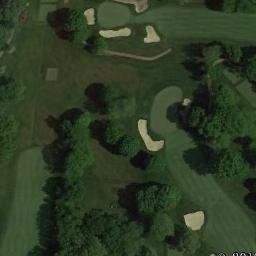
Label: golf_course